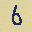
Label: 6